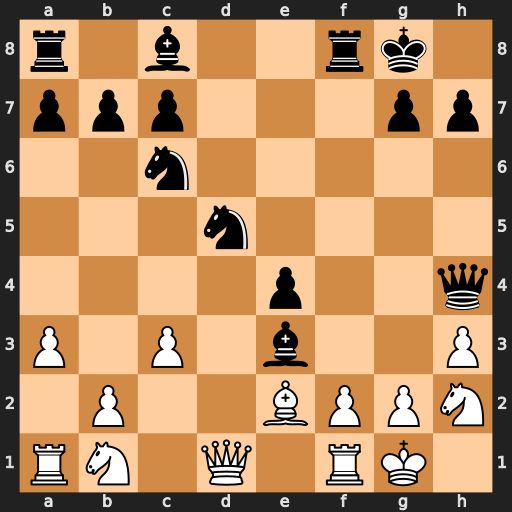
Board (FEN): r1b2rk1/ppp3pp/2n5/3n4/4p2q/P1P1b2P/1P2BPPN/RN1Q1RK1
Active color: w
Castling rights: -
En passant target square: -
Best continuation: Qxd5+ Kh8 fxe3